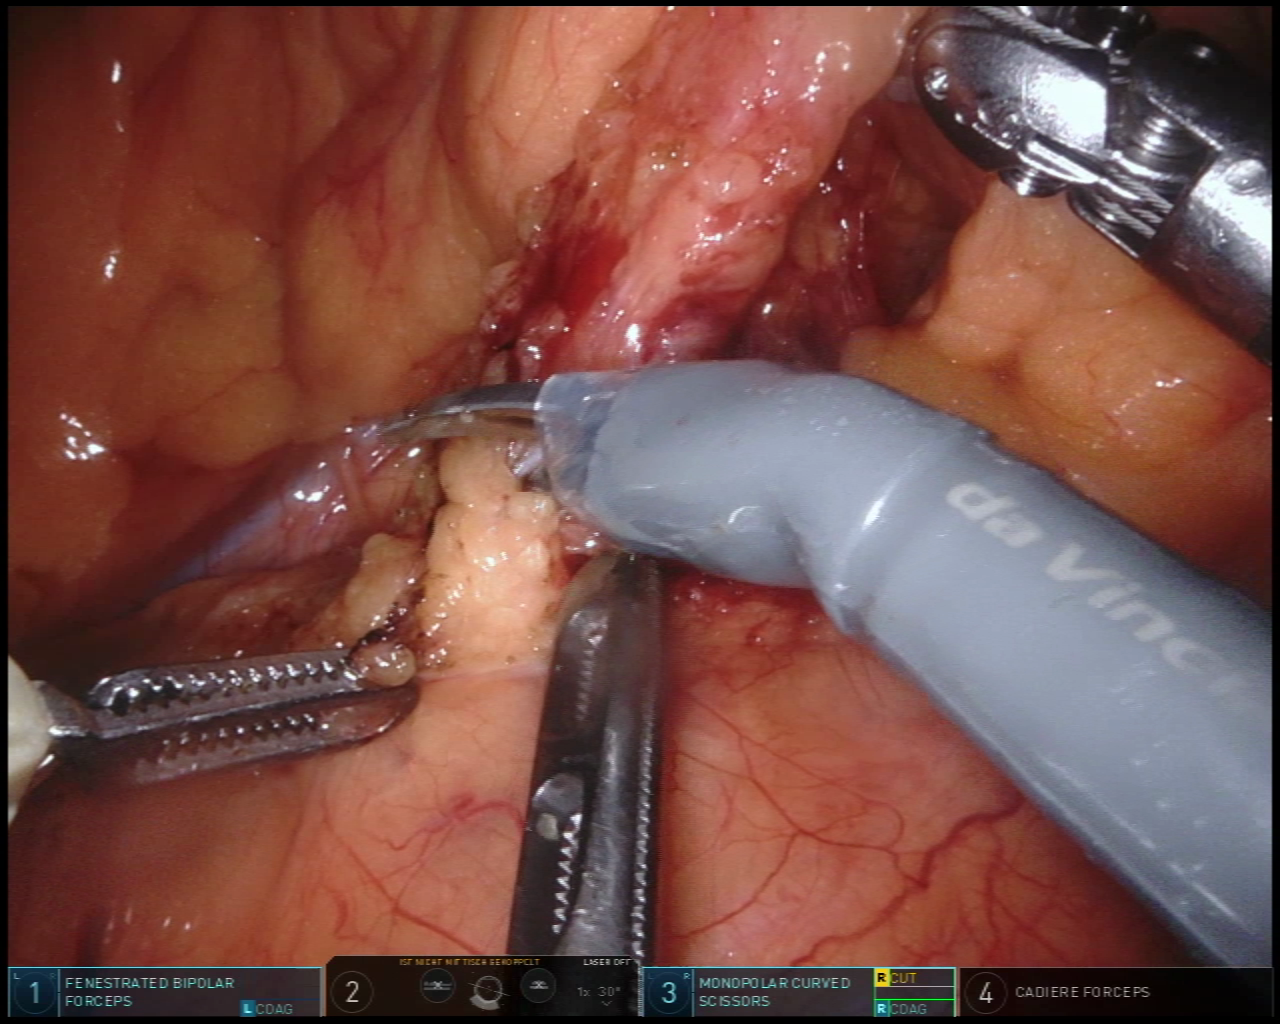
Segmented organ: inferior_mesenteric_artery
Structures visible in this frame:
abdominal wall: no
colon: no
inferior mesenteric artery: yes
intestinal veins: yes
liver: no
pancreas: no
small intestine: no
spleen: no
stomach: no
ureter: no
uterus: no
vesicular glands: no